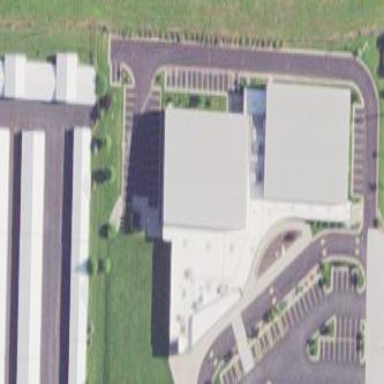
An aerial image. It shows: Building used as fitness center.